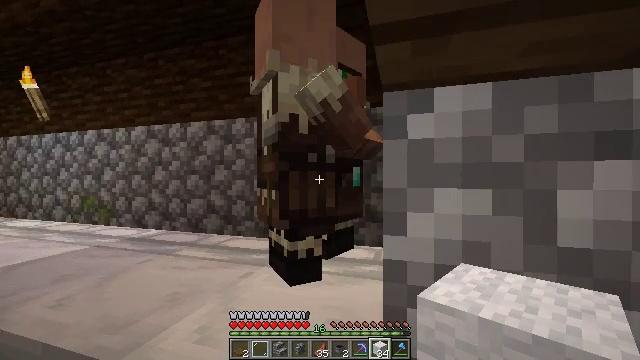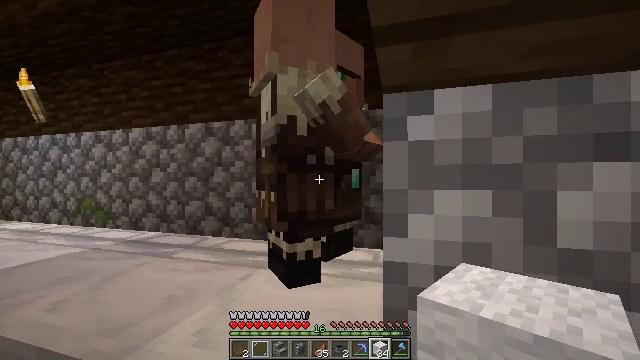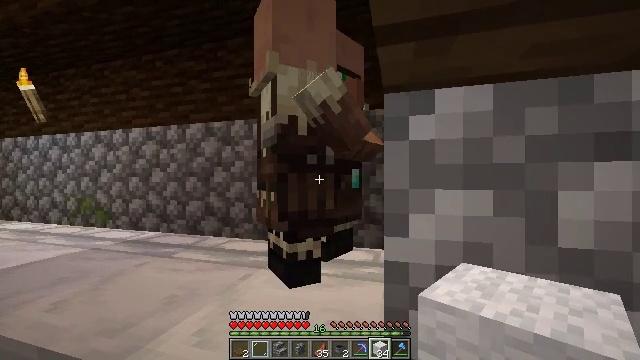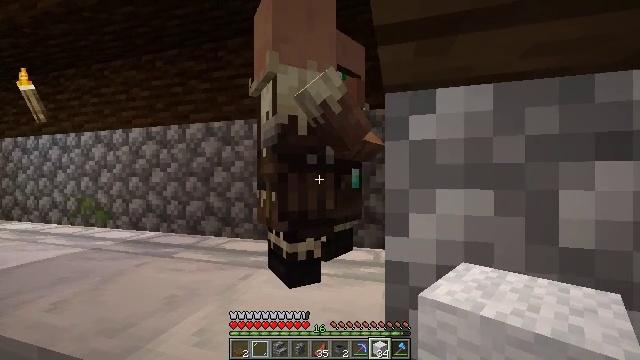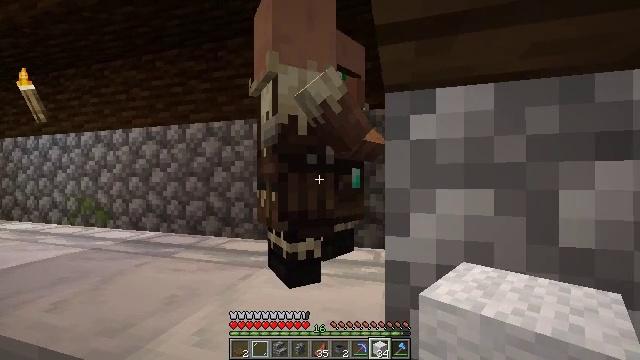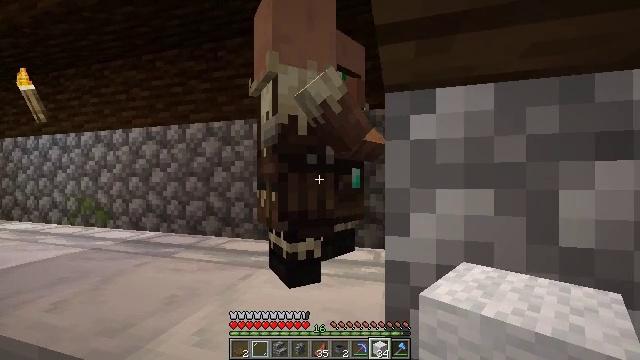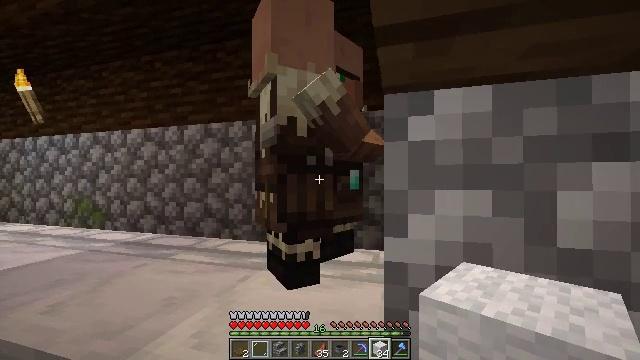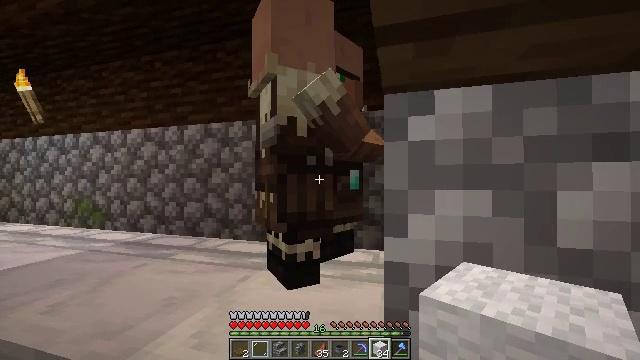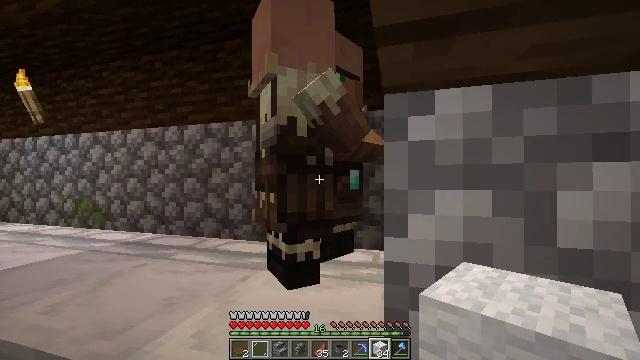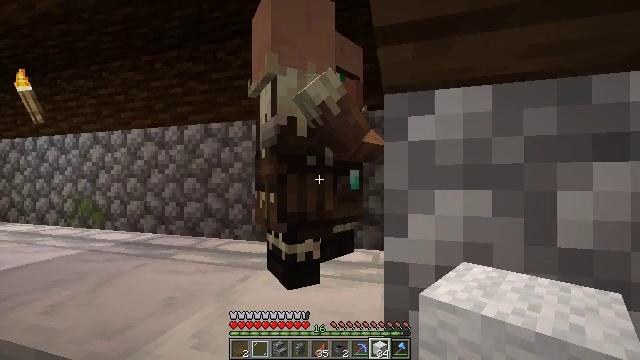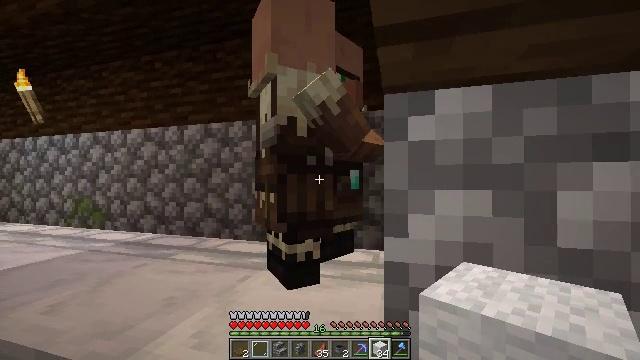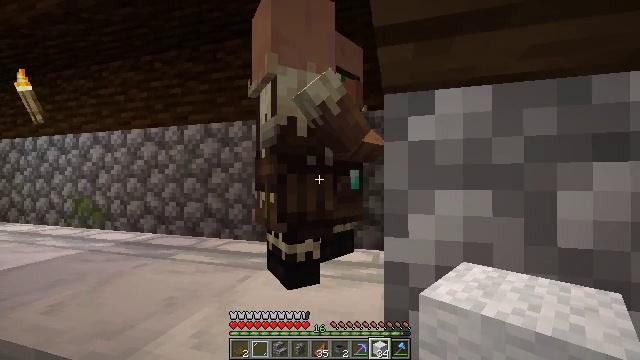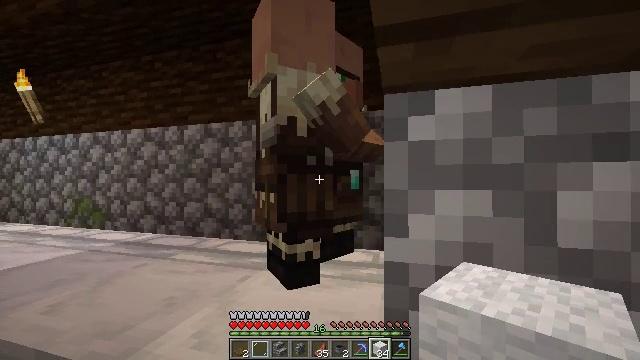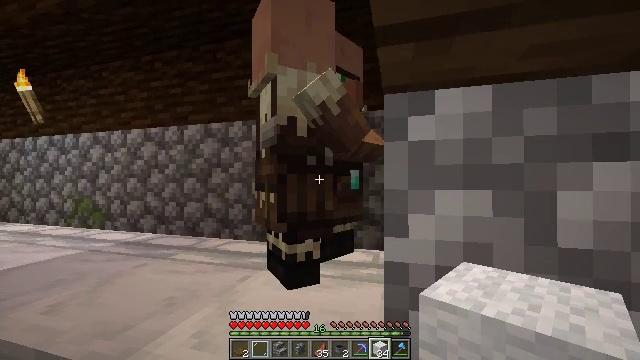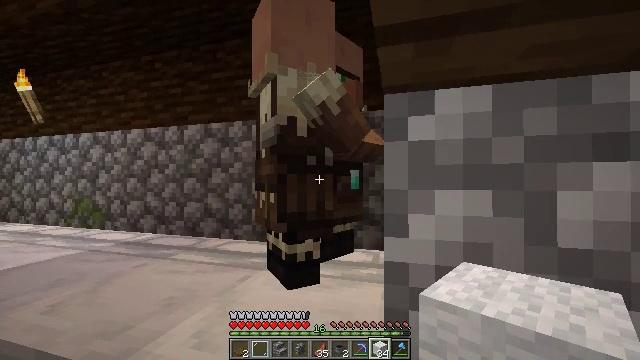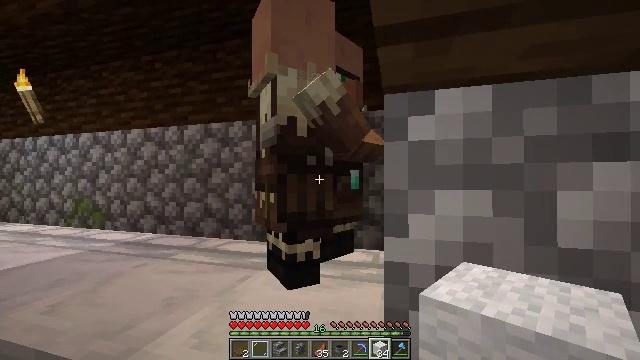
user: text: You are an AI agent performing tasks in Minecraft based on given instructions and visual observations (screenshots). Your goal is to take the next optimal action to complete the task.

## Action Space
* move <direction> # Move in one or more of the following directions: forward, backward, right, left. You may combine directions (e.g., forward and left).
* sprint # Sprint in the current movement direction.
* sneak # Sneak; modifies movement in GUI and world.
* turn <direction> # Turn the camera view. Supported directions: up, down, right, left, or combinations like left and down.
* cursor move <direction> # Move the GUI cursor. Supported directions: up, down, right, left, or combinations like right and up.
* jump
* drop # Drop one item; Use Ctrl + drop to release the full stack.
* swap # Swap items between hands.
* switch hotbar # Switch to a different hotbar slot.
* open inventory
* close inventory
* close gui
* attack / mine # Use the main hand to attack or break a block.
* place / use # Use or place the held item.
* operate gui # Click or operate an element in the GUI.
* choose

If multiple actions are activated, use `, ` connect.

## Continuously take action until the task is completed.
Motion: motion action
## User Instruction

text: Remove the blue bed from its location.
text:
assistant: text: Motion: no_op
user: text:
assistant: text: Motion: no_op
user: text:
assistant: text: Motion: no_op
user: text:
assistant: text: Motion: no_op
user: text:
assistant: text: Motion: no_op
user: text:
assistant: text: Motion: no_op
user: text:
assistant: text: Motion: no_op
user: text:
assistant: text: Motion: no_op
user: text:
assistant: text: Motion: no_op
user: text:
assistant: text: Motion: no_op
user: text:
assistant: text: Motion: no_op
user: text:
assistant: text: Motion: no_op
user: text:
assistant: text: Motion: no_op
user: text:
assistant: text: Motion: no_op
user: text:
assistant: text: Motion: no_op
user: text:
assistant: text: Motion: no_op
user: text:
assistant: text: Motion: no_op
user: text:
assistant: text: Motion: no_op
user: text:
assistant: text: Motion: no_op
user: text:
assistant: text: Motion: no_op
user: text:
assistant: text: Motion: no_op
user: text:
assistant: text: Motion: no_op
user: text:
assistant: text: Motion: no_op
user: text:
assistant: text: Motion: move forward and move left
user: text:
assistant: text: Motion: move forward and move left
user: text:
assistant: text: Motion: move forward and move left, turn right
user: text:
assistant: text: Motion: move forward and move left, turn right and down
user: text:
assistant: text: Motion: move forward and move left, turn right
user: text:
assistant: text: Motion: move forward
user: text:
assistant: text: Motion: move forward, turn right